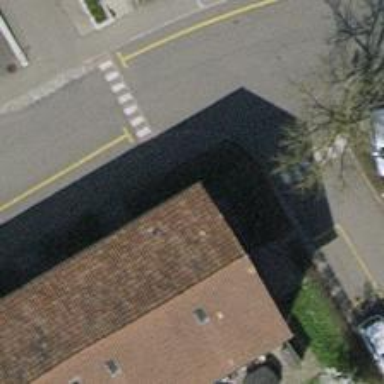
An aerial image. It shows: Kerb serving as barrier.